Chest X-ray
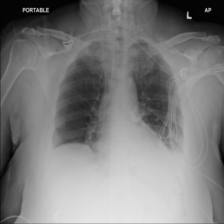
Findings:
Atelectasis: negative
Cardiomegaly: negative
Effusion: negative
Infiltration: positive
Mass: negative
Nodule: negative
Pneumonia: negative
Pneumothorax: negative
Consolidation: negative
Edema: negative
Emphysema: negative
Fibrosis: negative
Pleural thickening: negative
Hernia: negative